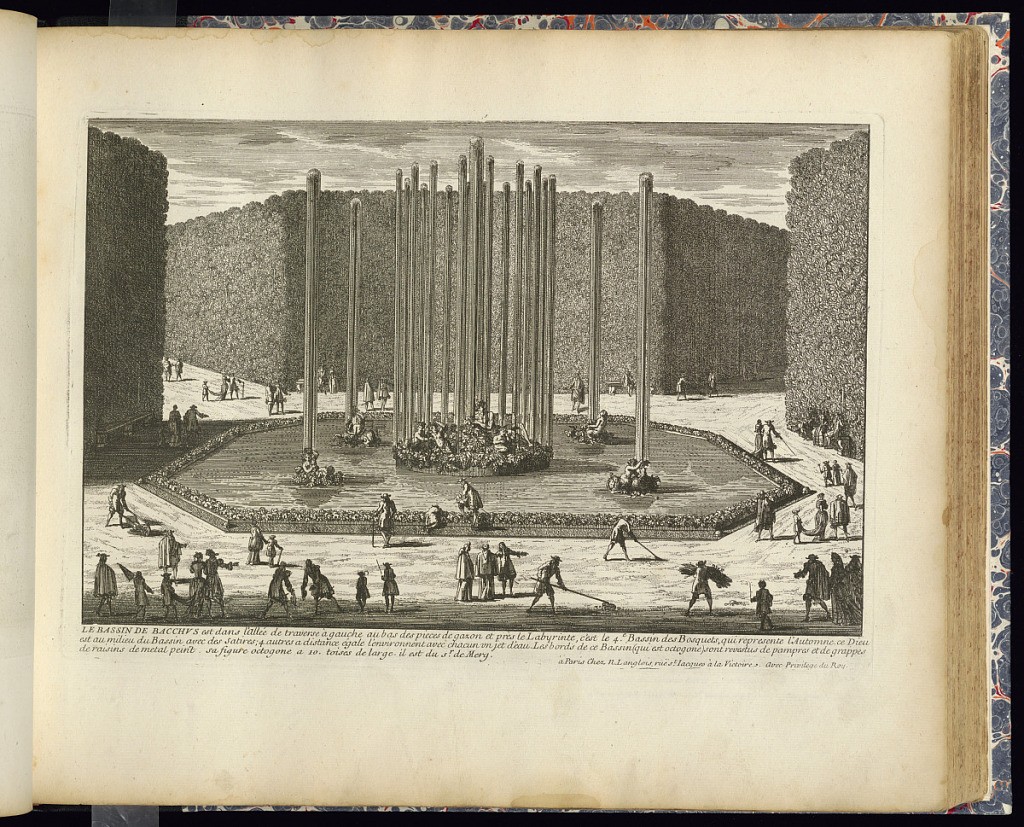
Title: LE BASSIN DE BACCHUS
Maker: Adam Perelle, French, 1638 – 1695
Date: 1672–1703
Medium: Etching on laid paper
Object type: Print
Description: View of a large octagonal basin with a fountain made up of sculptural groups featuring the figure of Bacchus surrounded by figures and grapes. The basin edge is lined with bunches of grapes, and the whole is framed within a bosquet (grove) with paths leading outwards. Figures (courtiers) and gardeners throughout the grounds. The plate is titled with a description.